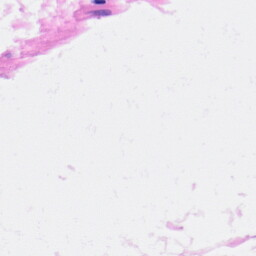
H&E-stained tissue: Heart